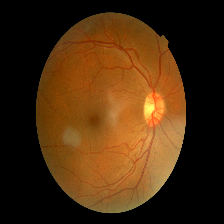
Diabetic retinopathy grade: Mild